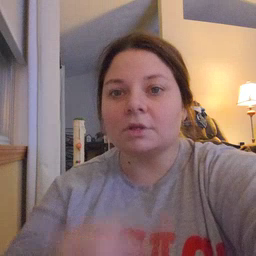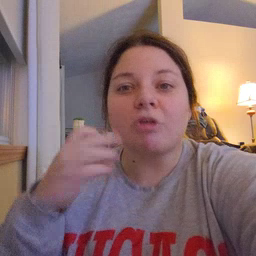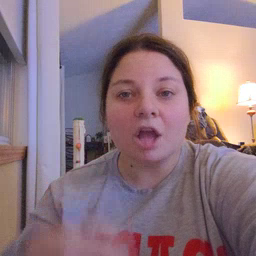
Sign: dryer